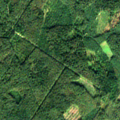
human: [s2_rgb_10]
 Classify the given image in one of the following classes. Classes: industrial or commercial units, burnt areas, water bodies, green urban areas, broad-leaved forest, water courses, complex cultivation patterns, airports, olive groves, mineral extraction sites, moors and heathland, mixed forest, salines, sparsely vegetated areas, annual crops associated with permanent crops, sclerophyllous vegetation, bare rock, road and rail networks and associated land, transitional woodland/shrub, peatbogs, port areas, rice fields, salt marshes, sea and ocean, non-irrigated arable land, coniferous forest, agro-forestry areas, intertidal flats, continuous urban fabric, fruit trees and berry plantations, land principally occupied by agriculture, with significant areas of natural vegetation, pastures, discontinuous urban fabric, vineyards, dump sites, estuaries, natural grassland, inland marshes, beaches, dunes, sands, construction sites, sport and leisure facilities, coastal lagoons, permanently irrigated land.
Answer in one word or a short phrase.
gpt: broad-leaved forest, coniferous forest, mixed forest